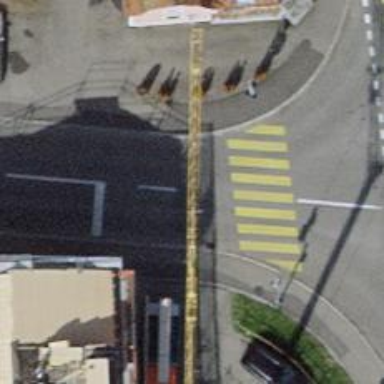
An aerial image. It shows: Road with traffic signals.